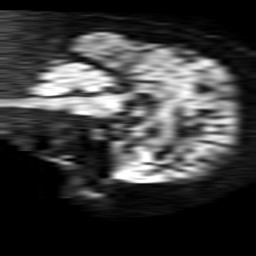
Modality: TRACE
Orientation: sagittal
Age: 73
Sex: female
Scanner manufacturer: philips
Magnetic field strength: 1.5 T
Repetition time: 3.869 s
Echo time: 0.1015 s